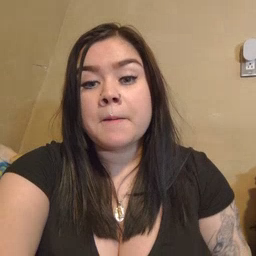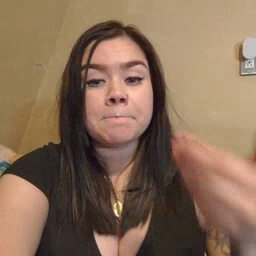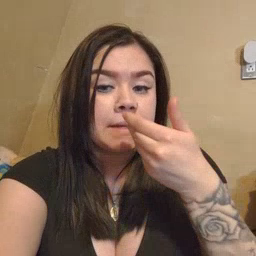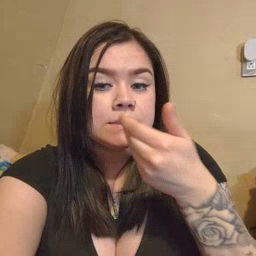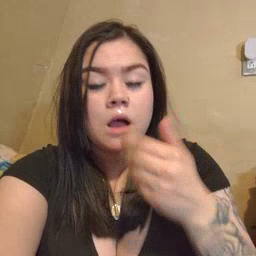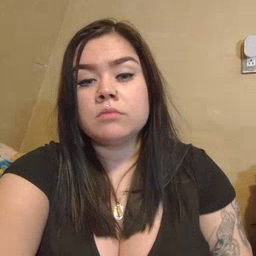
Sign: pizza